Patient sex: M
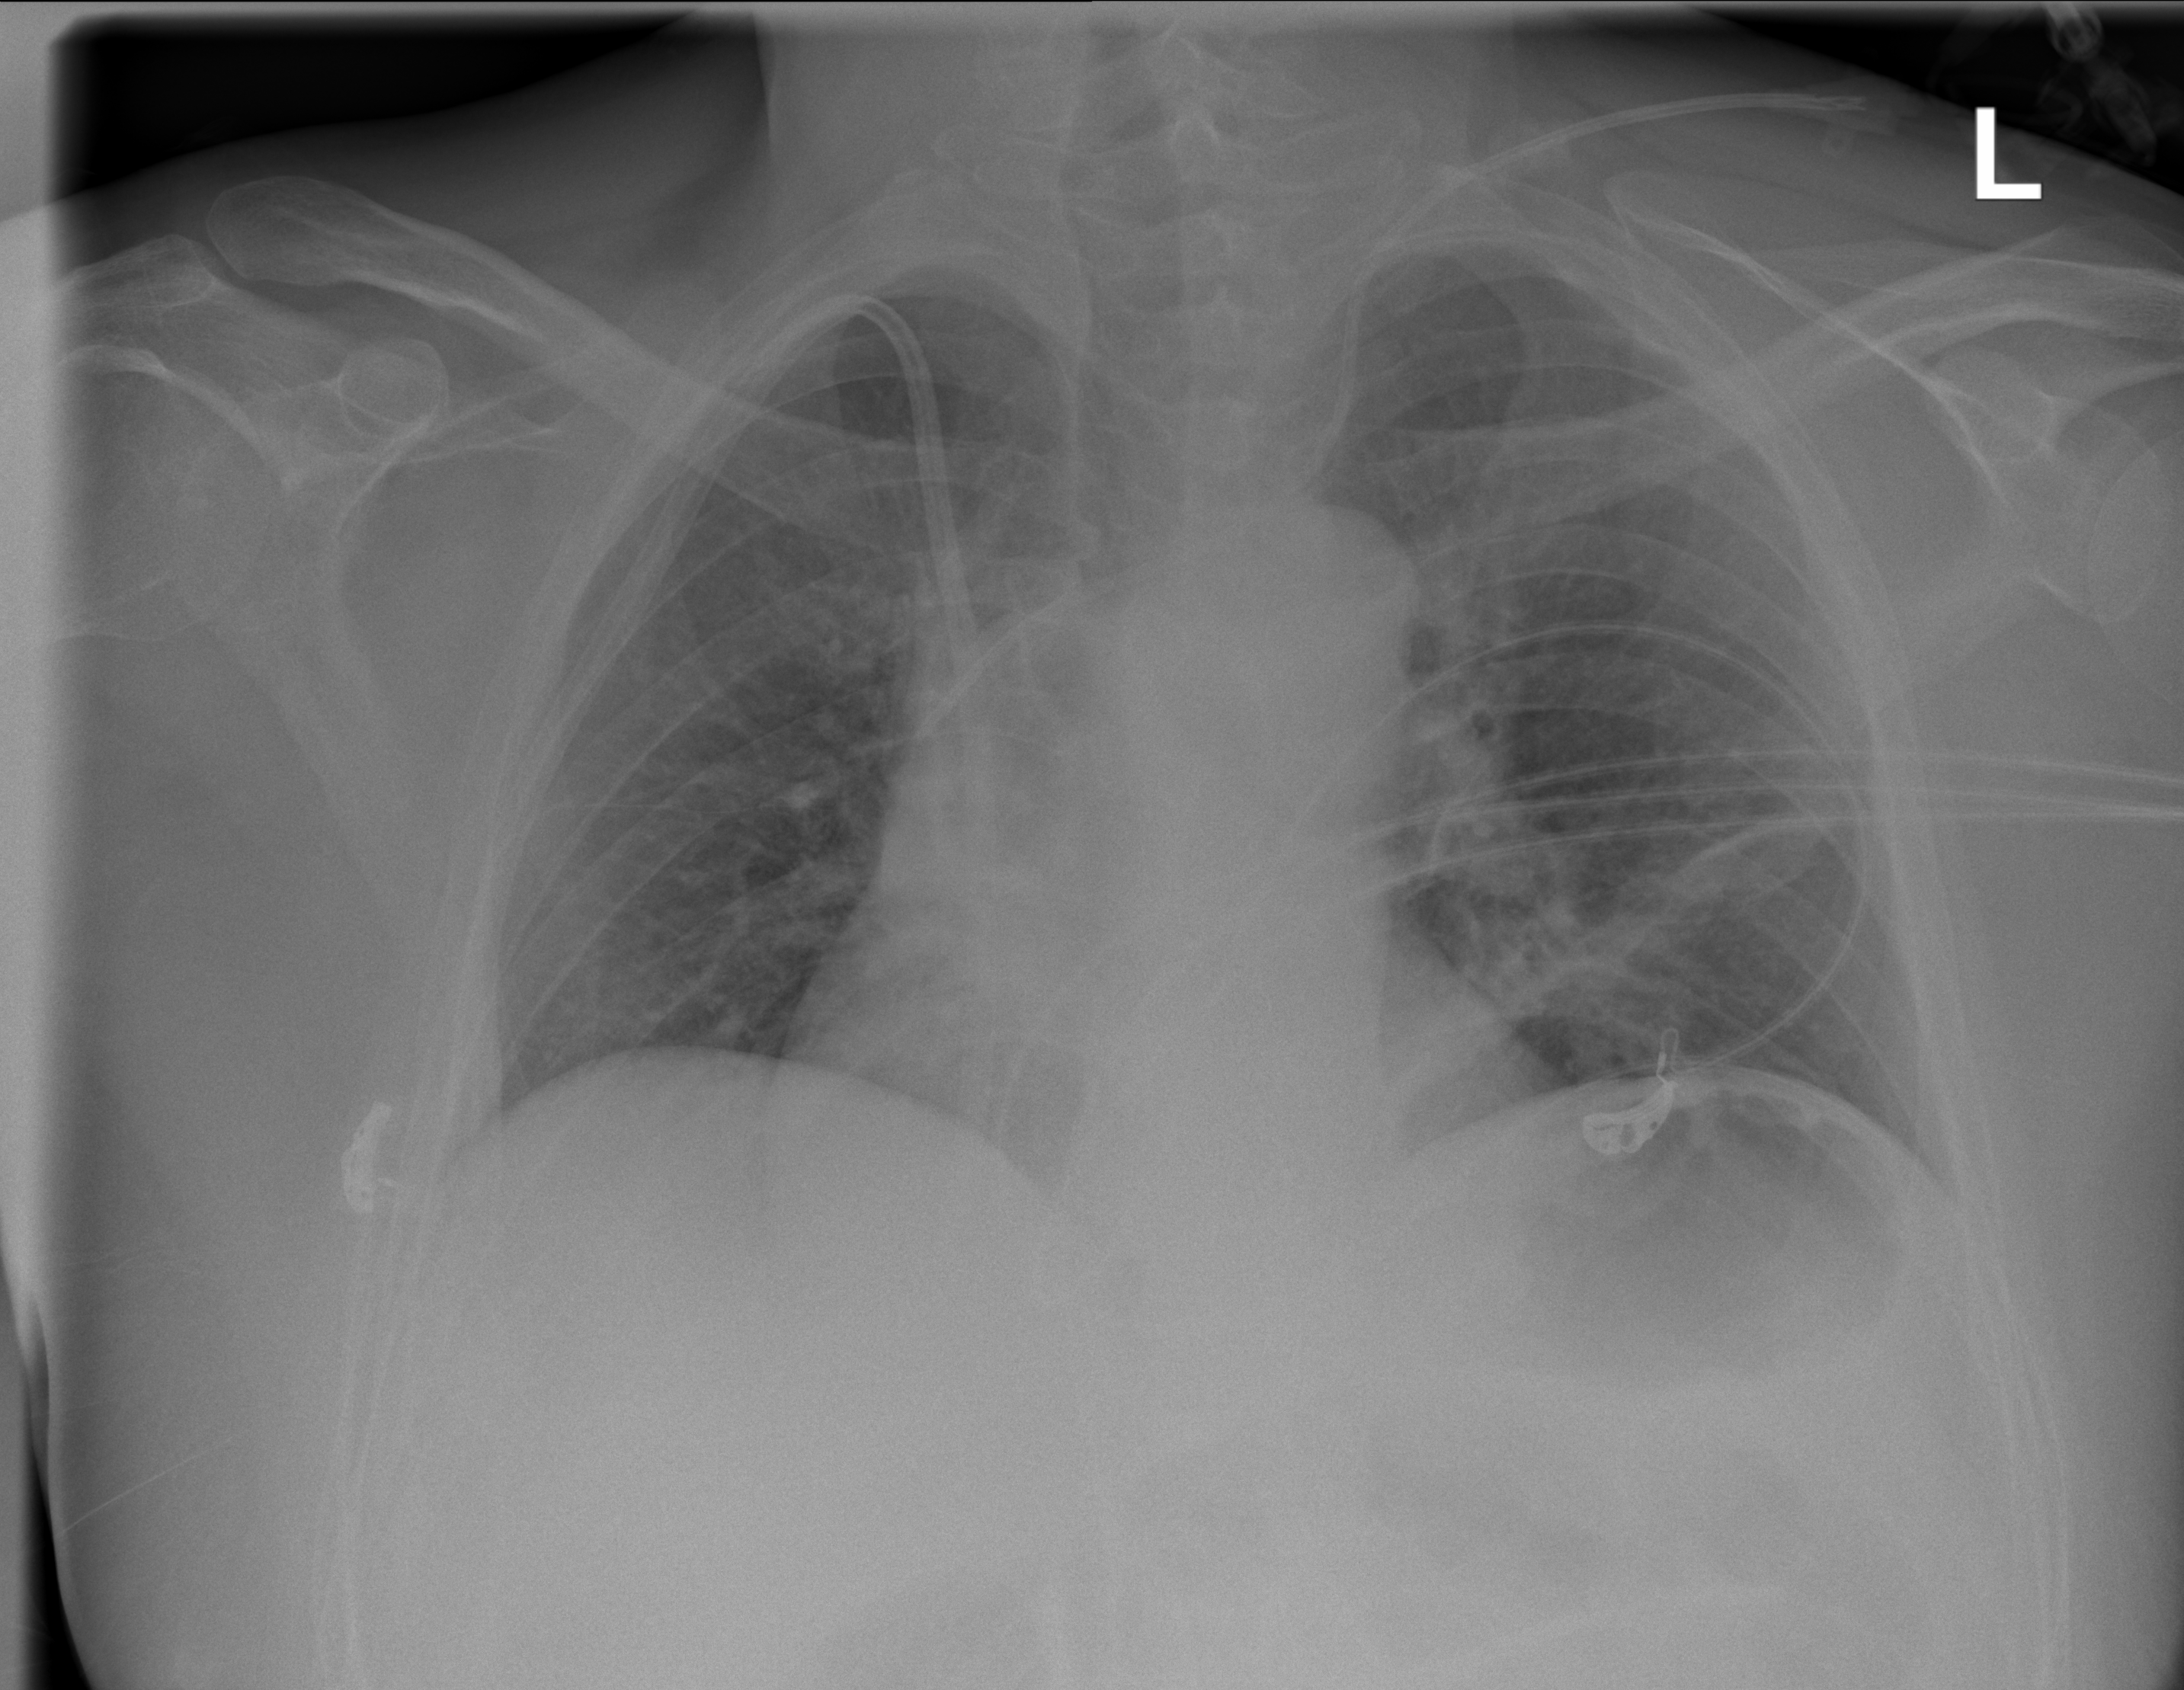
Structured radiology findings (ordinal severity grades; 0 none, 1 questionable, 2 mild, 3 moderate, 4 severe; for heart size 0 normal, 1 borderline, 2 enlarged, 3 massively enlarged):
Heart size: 1
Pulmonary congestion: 0
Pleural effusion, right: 0
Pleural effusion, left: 0
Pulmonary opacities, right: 0
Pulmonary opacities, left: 2
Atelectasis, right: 0
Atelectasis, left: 2